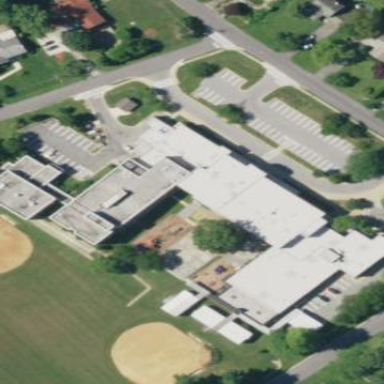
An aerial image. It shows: School building.